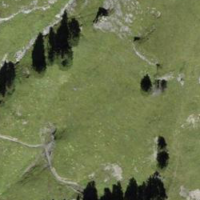
EUNIS habitat code: 23
Species observed at this site:
Eristalis tenax
Boloria titania